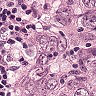
Metastatic tissue present: yes